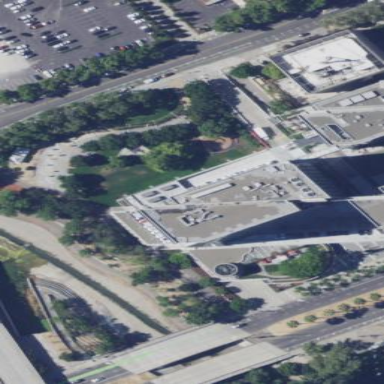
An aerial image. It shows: Office building with light gray roof.